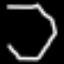
Label: octagon